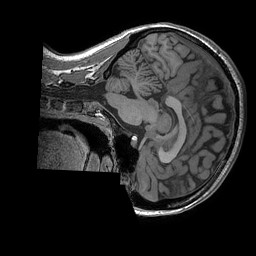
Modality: T1w
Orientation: sagittal
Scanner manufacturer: ge
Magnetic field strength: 3 T
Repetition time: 0.008156 s
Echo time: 0.00318 s